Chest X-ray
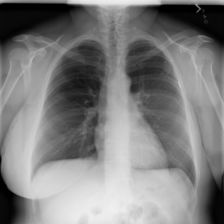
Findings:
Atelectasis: negative
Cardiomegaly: negative
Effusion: negative
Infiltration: negative
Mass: negative
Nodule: negative
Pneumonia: negative
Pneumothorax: negative
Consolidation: negative
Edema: negative
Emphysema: negative
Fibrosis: negative
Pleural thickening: negative
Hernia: negative